Question:
I'm trying to build this grid layout for images with HTML and CSS.
I would like to use divs rather than table but I'm not sure what's the best way to go. Also I need to put a short description below each image.
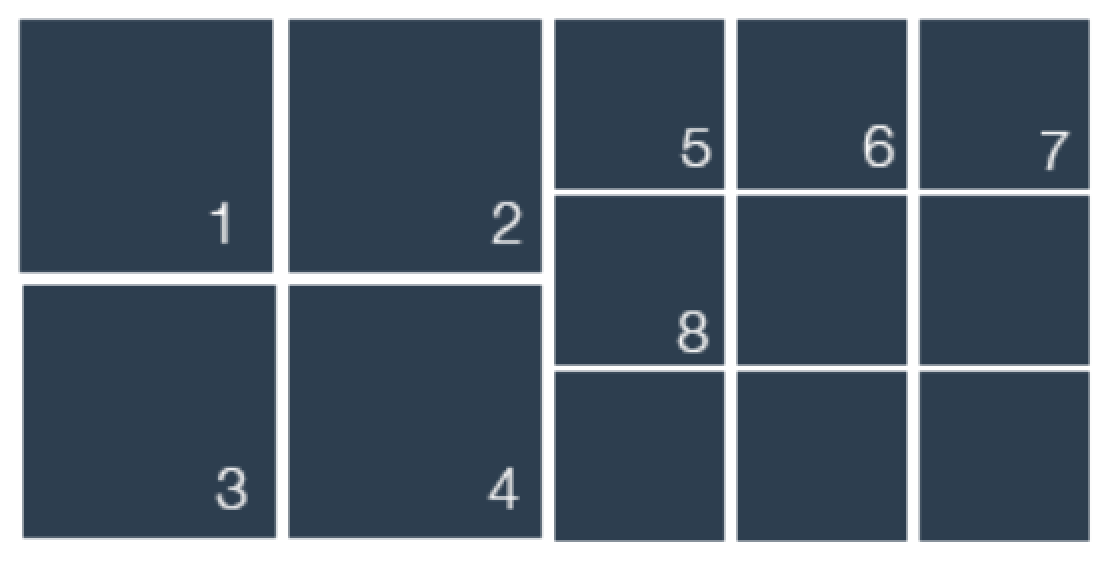
Answer: I made up this simple responsive layout using floats and 'padding-bottom'.
The padding bottom is used to simulate the height of the elements.
It can be a good start for you. If you want to go futher and learn more like for example add responsive images/text inside those squares, I advise you to check out <URL>. It descibes in detail a way to achieve a responsive grid of squares with centered content.
'''
div {
float: left;
}
div > div {
background: #2C3E50;
}
#big_wrap, #small_wrap {
width: 50%;
}
#big_wrap > div {
width: 48%;
padding-bottom: 48%;
margin: 1%;
}
#small_wrap > div {
width: 31.333%;
padding-bottom: 31.333%;
margin: 1%;
}
'''
'''
<div id="big_wrap">
<div></div>
<div></div>
<div></div>
<div></div>
</div>
<div id="small_wrap">
<div></div>
<div></div>
<div></div>
<div></div>
<div></div>
<div></div>
<div></div>
<div></div>
<div></div>
</div>
'''
<URL>